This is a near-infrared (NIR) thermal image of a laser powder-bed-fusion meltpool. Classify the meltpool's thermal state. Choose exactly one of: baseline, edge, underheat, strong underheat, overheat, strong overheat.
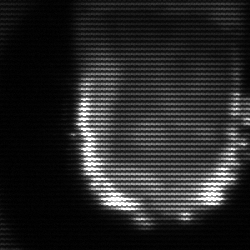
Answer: baseline